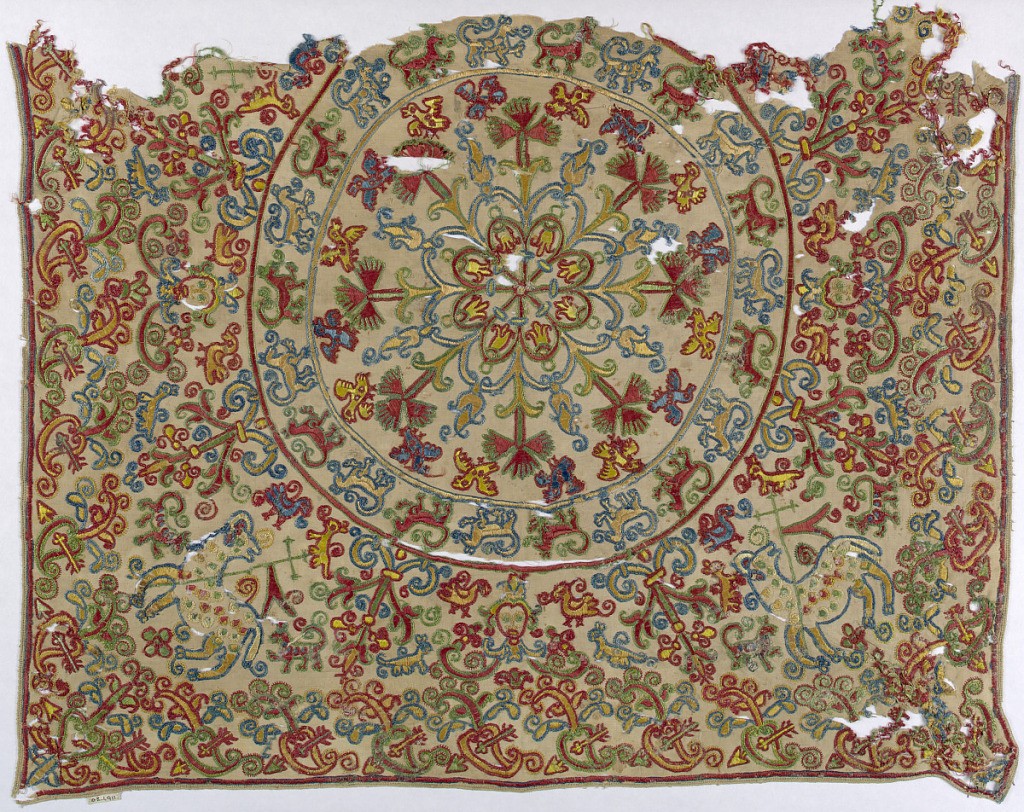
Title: Chalice veil
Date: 18th century
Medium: silk embroidery on linen foundation Technique: embroidered on plain weave
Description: Fragment of linen square embroidered in tan, blue, red and green. Central star with radiating branches of carnations, rose buds and birds, procession of animals. In corners Agnus Dei and Sacred Heart.